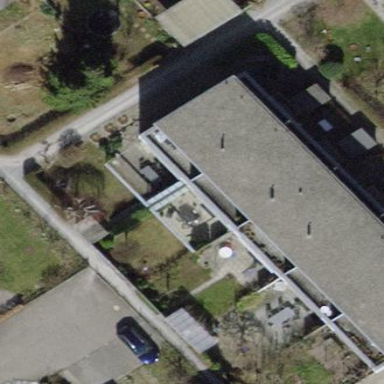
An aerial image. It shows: Flat-roofed building.